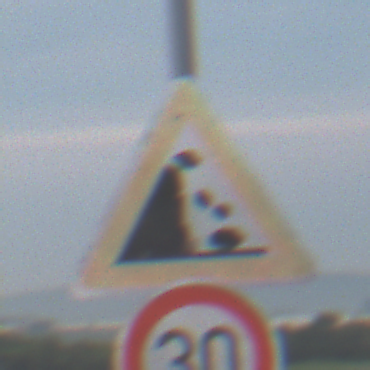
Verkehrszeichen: SteinschlagLinks
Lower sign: Geschwindigkeit30
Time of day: SunriseSunset
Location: Outdoor (Nature)
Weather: PartlyCloudy
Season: NotSpecified
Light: Natural